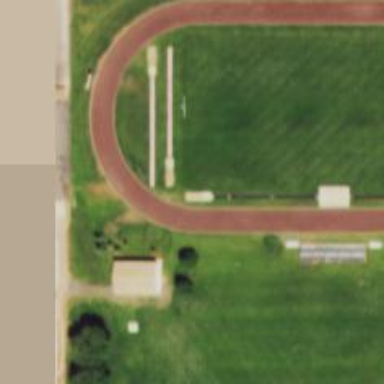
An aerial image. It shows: Athletics track located in leisure land area.